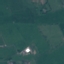
Land use / land cover class: Pasture